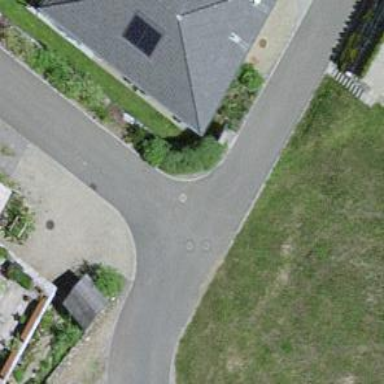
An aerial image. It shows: Street cabinet meant for power infrastructure.